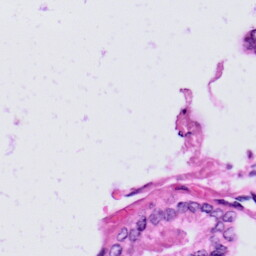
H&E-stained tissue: Prostate